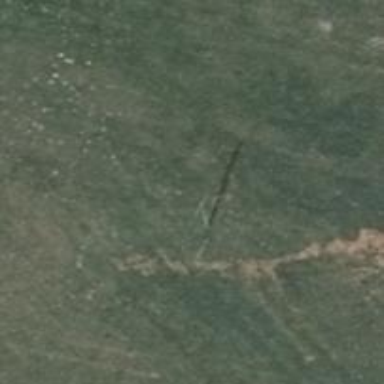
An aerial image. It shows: Power pole.